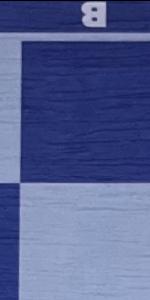
Label: Empty